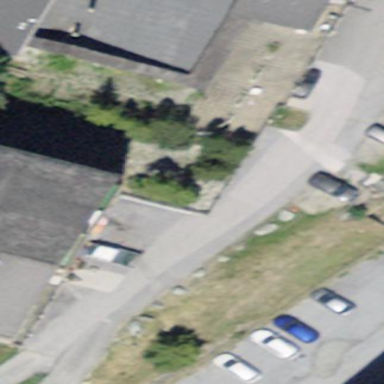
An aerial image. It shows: Building with flat roof.